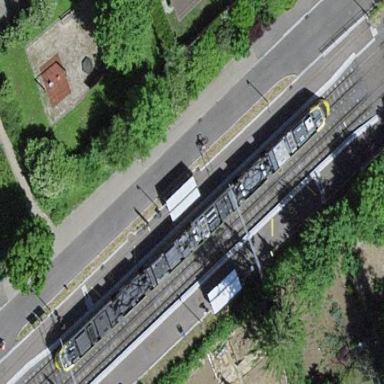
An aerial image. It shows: Platform for public transport with shelter. It serves trams and railways.